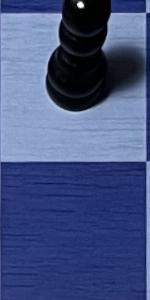
Label: Empty